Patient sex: M
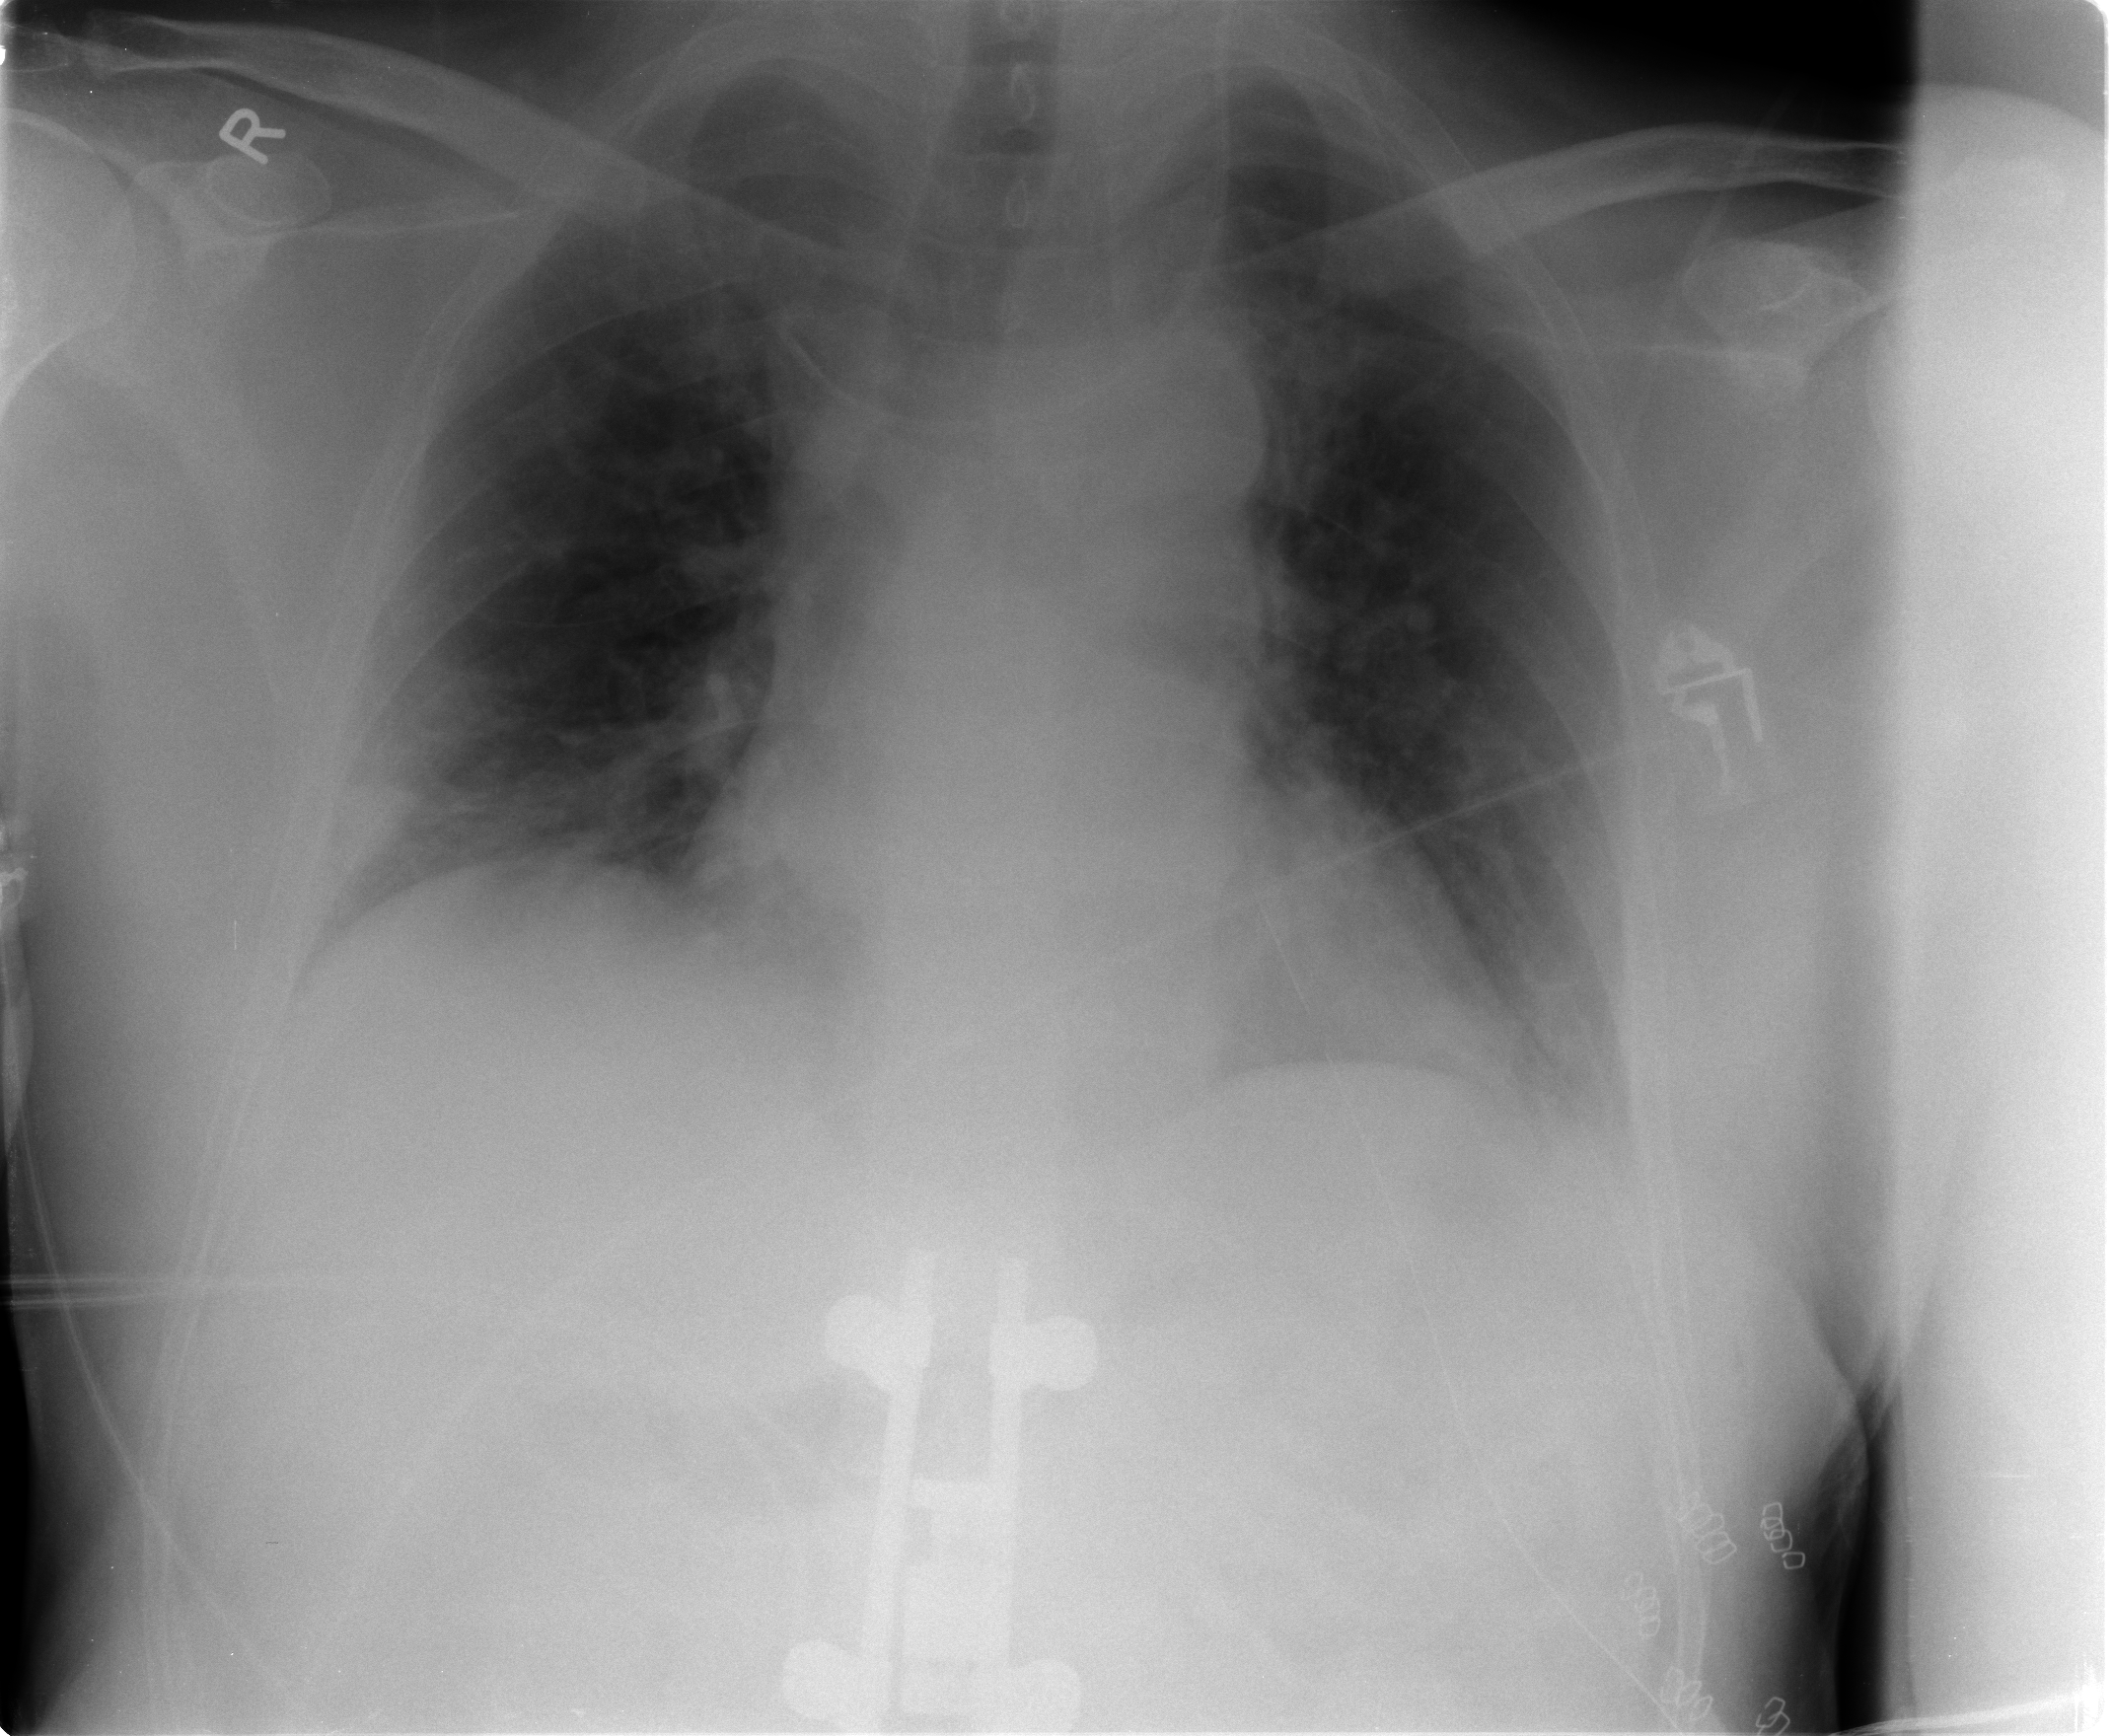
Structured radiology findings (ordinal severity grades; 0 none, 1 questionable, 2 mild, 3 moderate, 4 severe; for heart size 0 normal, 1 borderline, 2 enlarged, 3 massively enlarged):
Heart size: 1
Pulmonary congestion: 2
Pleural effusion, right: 2
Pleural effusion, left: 2
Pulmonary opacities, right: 0
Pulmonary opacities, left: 0
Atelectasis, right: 2
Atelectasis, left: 2